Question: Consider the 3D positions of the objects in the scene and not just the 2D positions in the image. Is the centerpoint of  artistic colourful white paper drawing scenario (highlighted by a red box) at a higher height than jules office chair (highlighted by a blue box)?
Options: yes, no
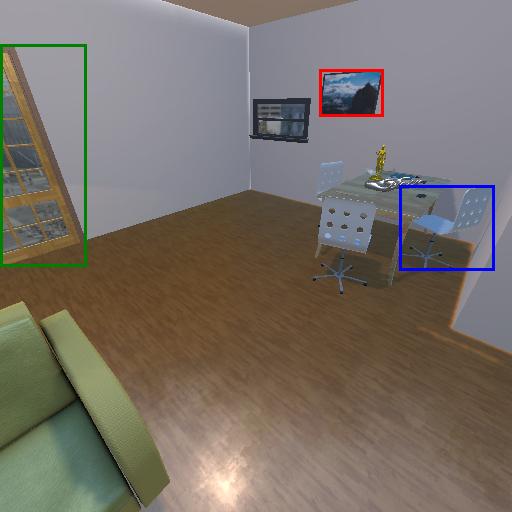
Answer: yes